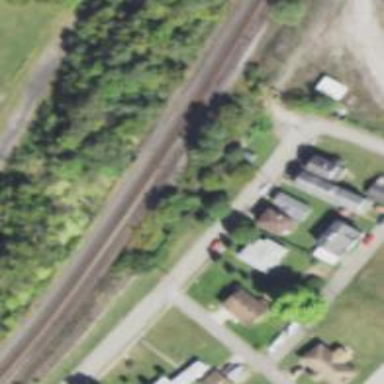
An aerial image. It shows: Railway siding with rails.